Question: I am trying to get values from 'Firebase' Database and set them to text view. My database has multiple child like in image. I want to get the Phone and Address values from it. How can I get them? I am new to Android and I have tried multiple answers here, but failed. Can anyone help me with this?

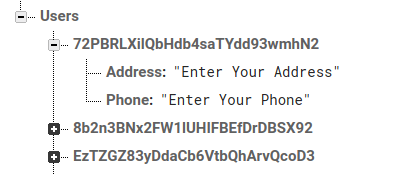
Answer: To get that data, please use the following code:
'''
DatabaseReference rootRef = FirebaseDatabase.getInstance().getReference();
DatabaseReference usersRef = rootRef.child("Users");
ValueEventListener eventListener = new ValueEventListener() {
@Override
public void onDataChange(DataSnapshot dataSnapshot) {
for(DataSnapshot ds : dataSnapshot.getChildren()) {
String address = ds.child("Address").getValue(String.class);
String phone = ds.child("Phone").getValue(String.class);
Log.d("TAG", address + " / " + phone);
}
}
@Override
public void onCancelled(DatabaseError databaseError) {}
};
usersRef.addListenerForSingleValueEvent(eventListener);
'''
And this is the code to get the address from a single user:
'''
String uid = firebaseAuth.getCurrentUser().getUid();
DatabaseReference rootRef = FirebaseDatabase.getInstance().getReference();
DatabaseReference userRef = rootRef.child("Users").child(uid);
ValueEventListener eventListener = new ValueEventListener() {
@Override
public void onDataChange(DataSnapshot dataSnapshot) {
String address = dataSnapshot.child("Address").getValue(String.class);
Log.d("TAG", address);
}
@Override
public void onCancelled(DatabaseError databaseError) {}
};
userRef.addListenerForSingleValueEvent(eventListener);
'''